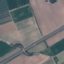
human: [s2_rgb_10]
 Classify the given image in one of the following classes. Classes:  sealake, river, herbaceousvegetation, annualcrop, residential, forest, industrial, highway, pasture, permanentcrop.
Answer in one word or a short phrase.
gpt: Highway